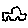
Label: car